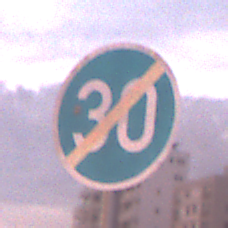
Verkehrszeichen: EndeMindestgeschwindigkeit
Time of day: SunriseSunset
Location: Outdoor (Urban)
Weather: PartlyCloudy
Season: NotSpecified
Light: Natural